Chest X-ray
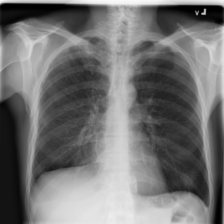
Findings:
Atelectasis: negative
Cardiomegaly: negative
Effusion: negative
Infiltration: negative
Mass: negative
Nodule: negative
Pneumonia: negative
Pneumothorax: negative
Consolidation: negative
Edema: negative
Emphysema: negative
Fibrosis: positive
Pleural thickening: positive
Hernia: negative